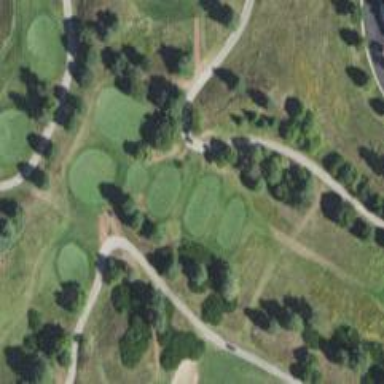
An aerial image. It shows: Footway that resembles golf path.